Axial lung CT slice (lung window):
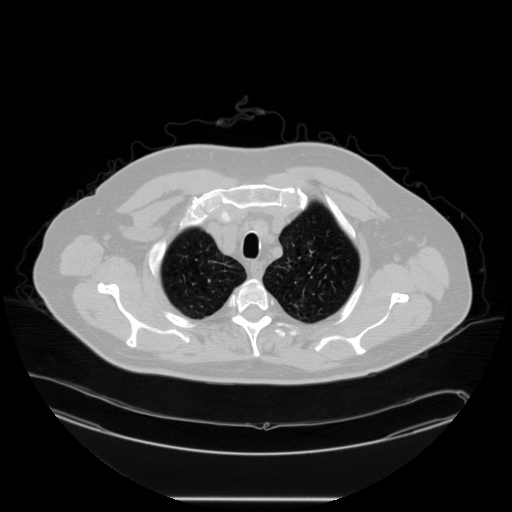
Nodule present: no